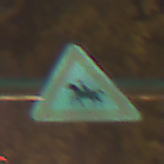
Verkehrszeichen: ReiterRechts
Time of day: Night
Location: Outdoor (Urban)
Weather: PartlyCloudy
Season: NotSpecified
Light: Artificial